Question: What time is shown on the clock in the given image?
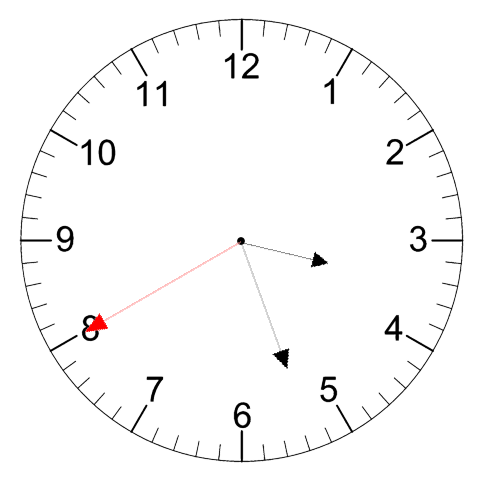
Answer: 03:26:40